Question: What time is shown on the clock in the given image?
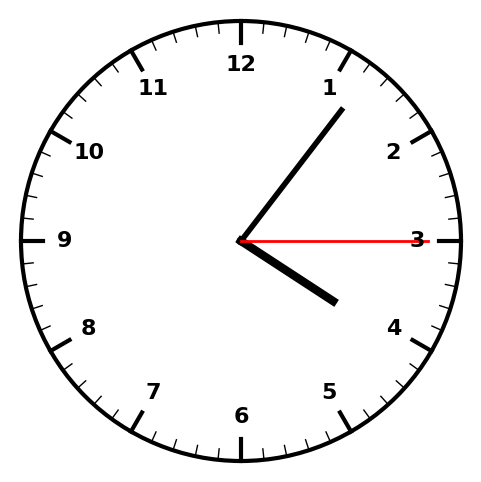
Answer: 04:06:15